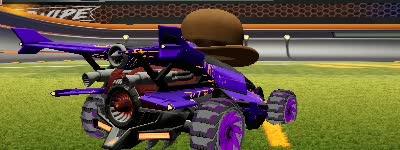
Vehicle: aftershock